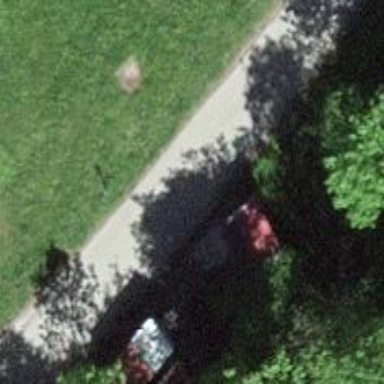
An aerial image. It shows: Unclassified road with asphalt surface.